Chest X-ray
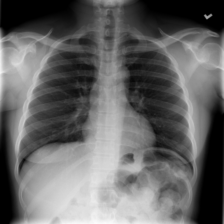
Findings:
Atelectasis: negative
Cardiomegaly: negative
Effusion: negative
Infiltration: negative
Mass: negative
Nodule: negative
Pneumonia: negative
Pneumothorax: negative
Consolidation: negative
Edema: negative
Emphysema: negative
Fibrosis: negative
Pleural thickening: negative
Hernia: negative